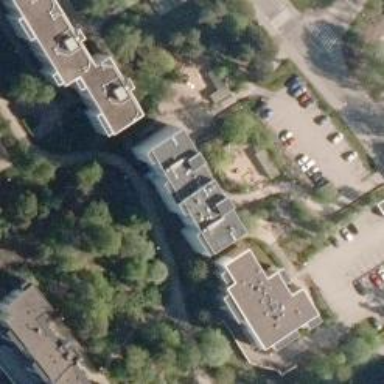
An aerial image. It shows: Kindergarten.